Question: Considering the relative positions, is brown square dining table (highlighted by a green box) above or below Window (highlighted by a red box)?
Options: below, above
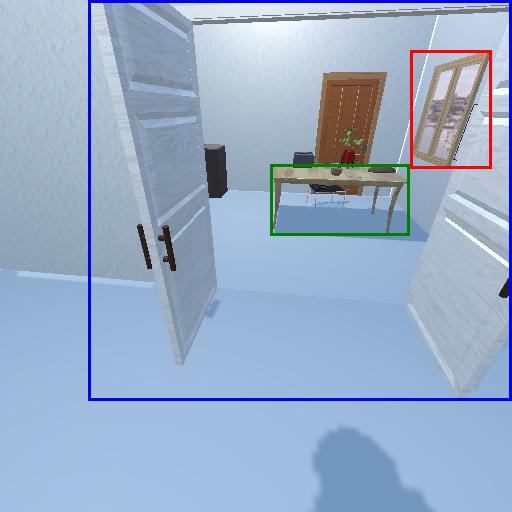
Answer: below